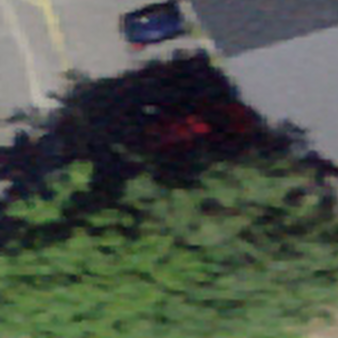
Label: other